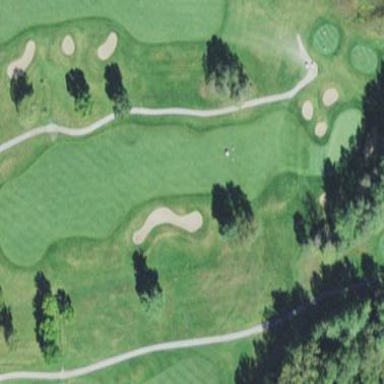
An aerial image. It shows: Golf fairway surrounded by grass.